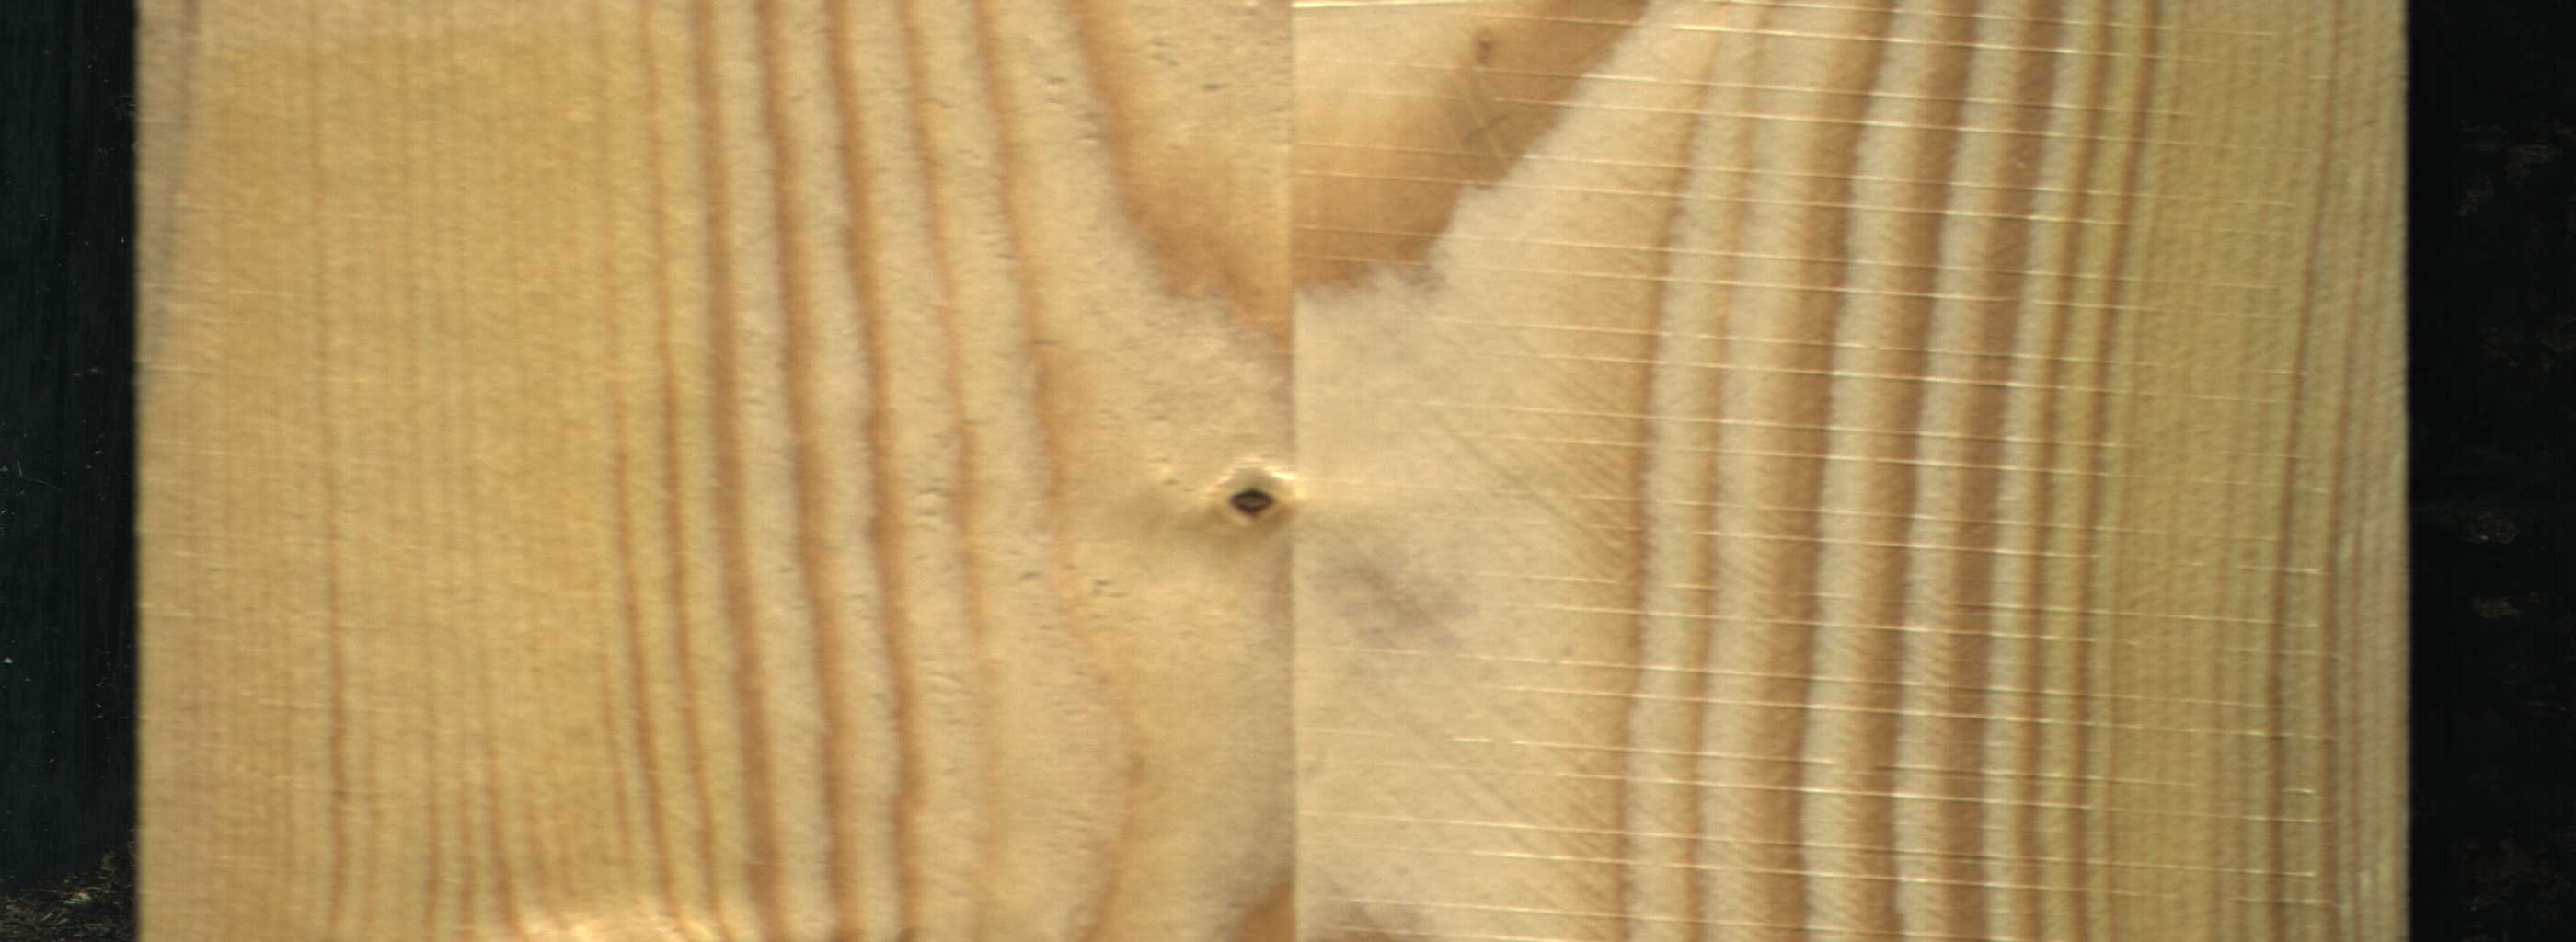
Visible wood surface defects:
Dead_Knot